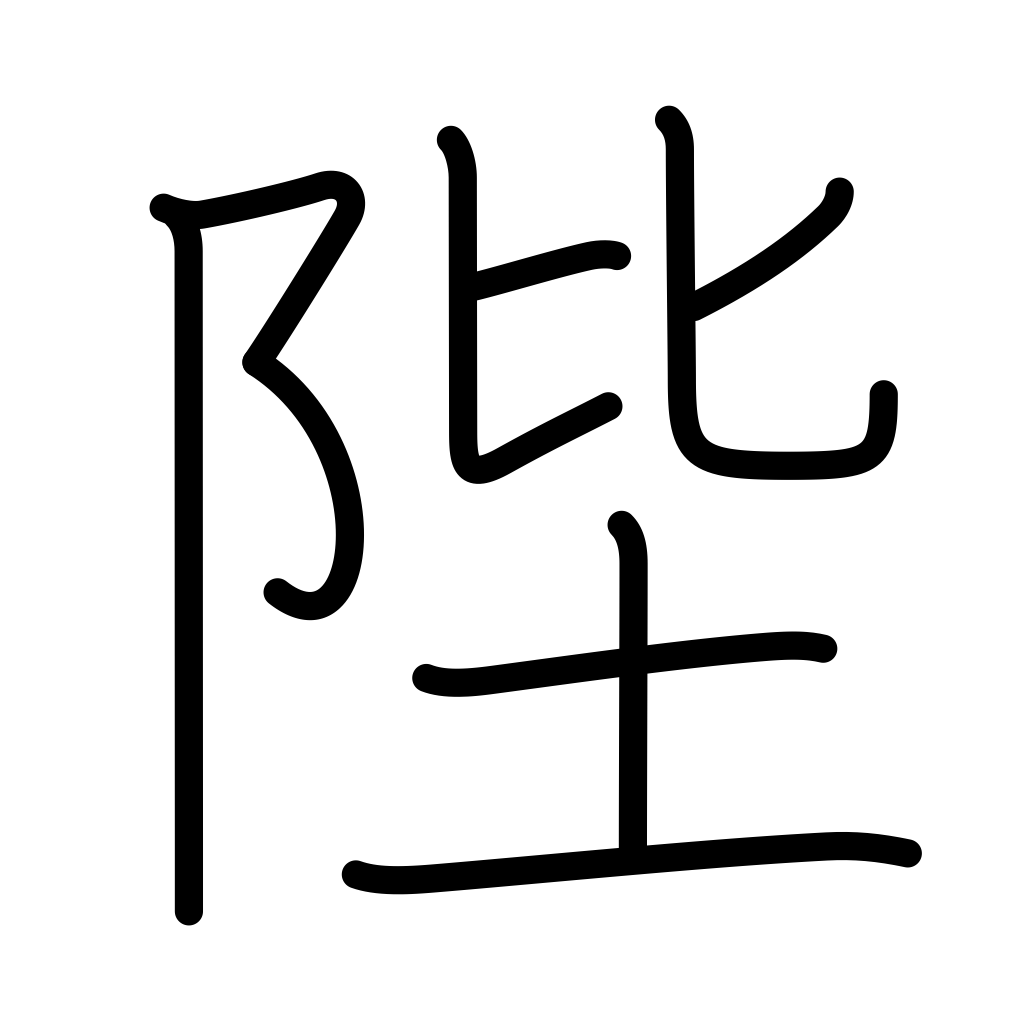
Meaning: highness